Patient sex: M
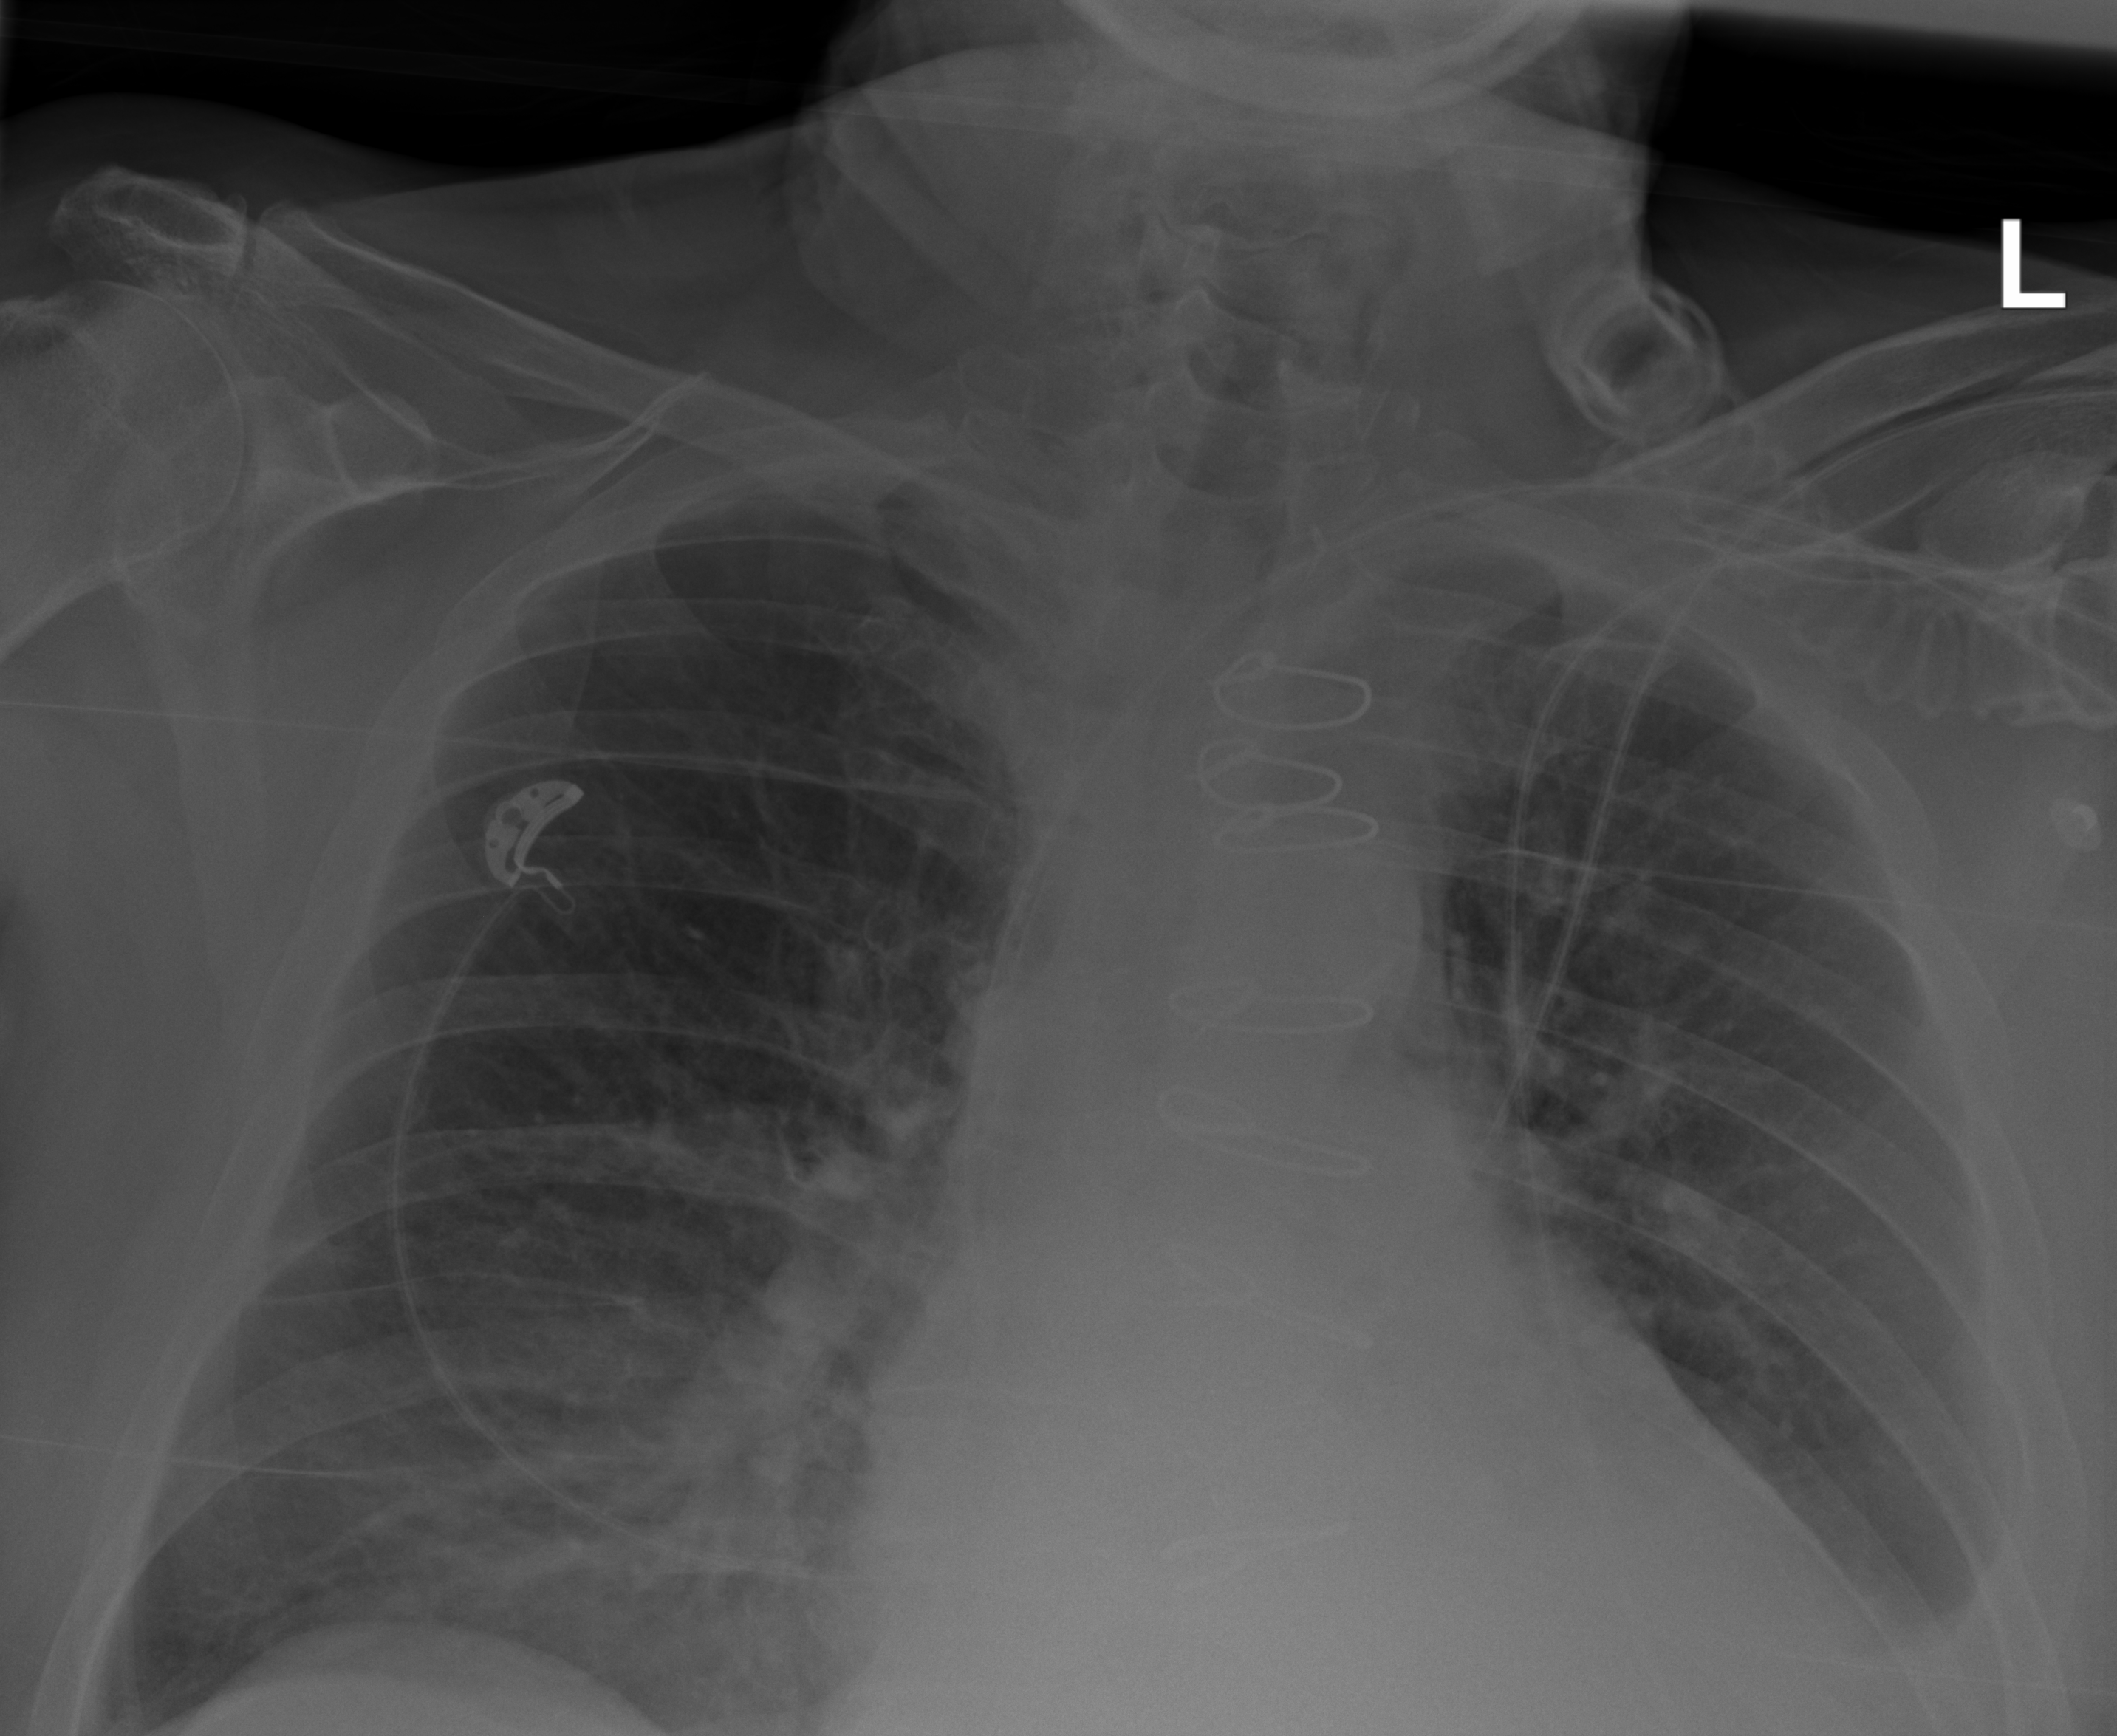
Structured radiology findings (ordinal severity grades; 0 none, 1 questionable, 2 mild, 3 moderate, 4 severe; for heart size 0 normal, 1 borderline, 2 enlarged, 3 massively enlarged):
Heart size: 2
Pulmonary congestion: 2
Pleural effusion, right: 0
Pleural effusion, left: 3
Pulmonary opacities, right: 2
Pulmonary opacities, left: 0
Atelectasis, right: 2
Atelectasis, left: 2